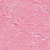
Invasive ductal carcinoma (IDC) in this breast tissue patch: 0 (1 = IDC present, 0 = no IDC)